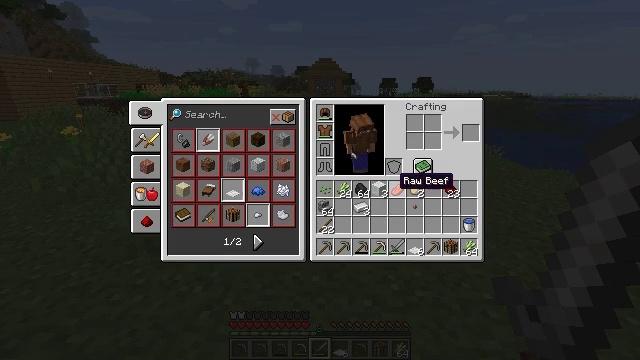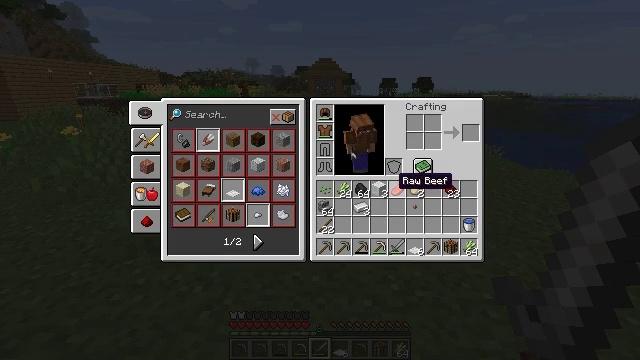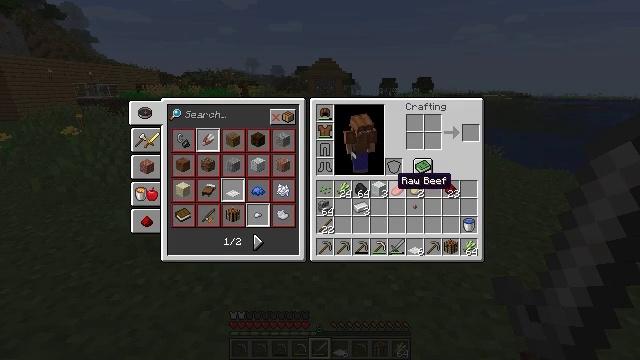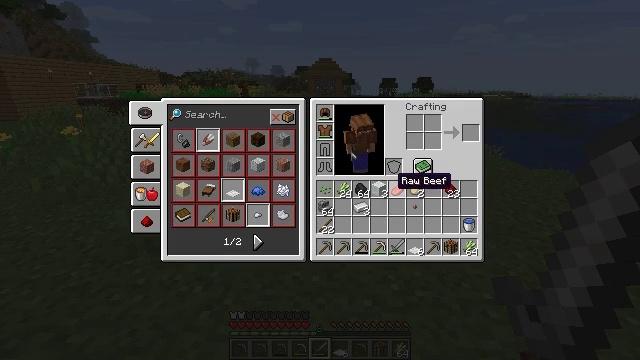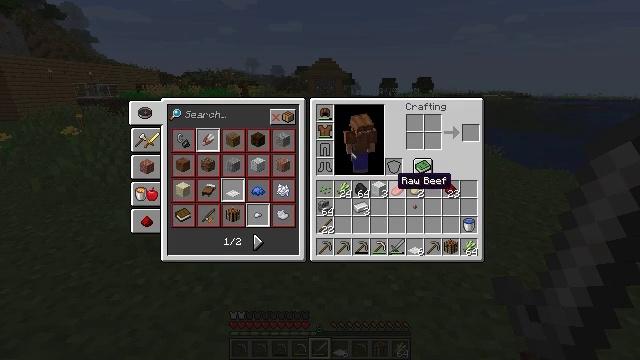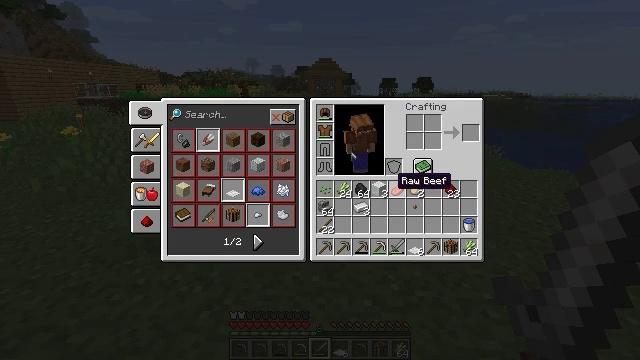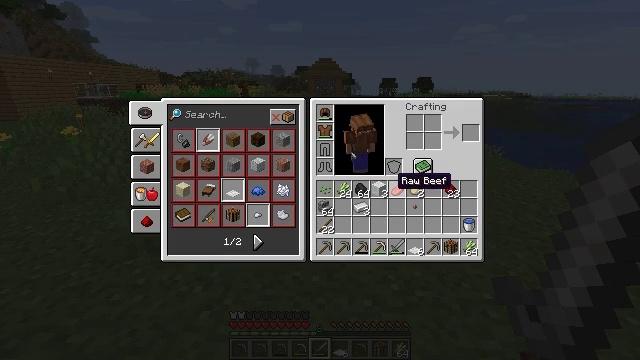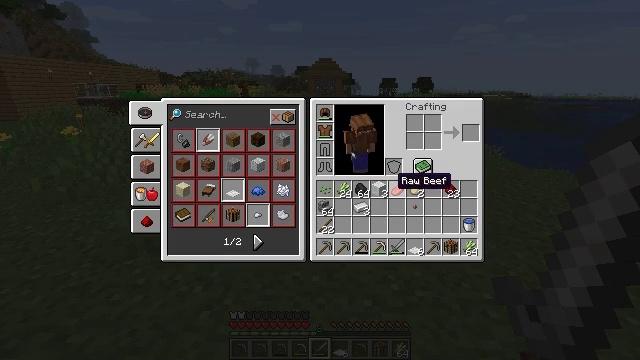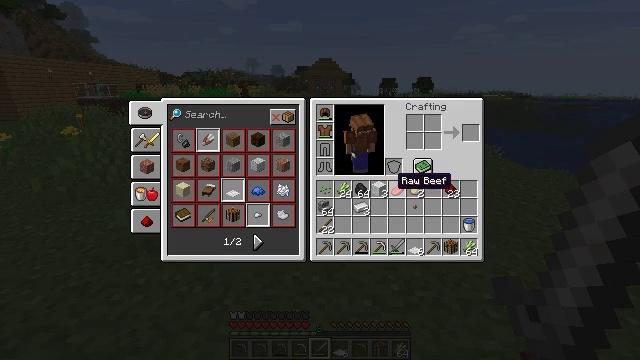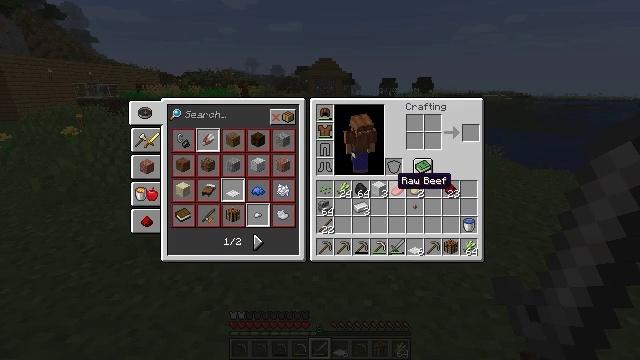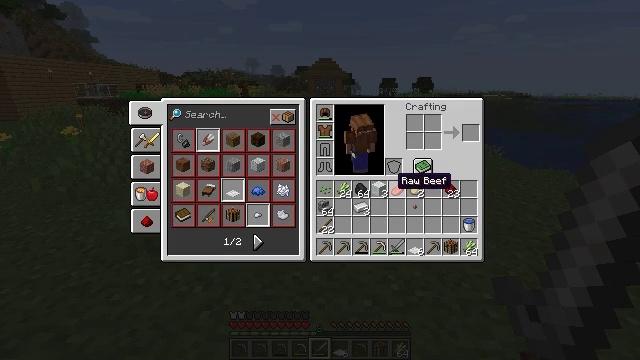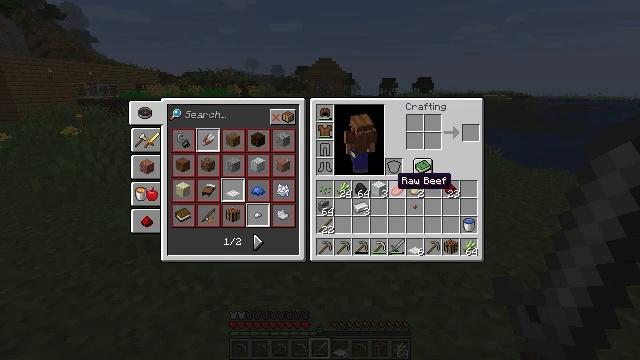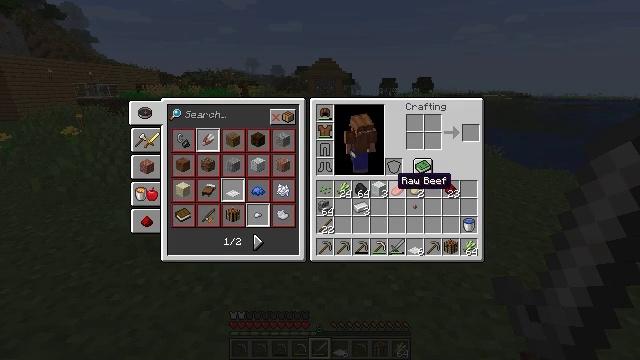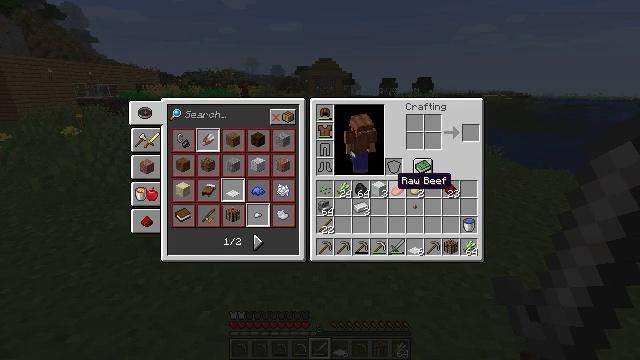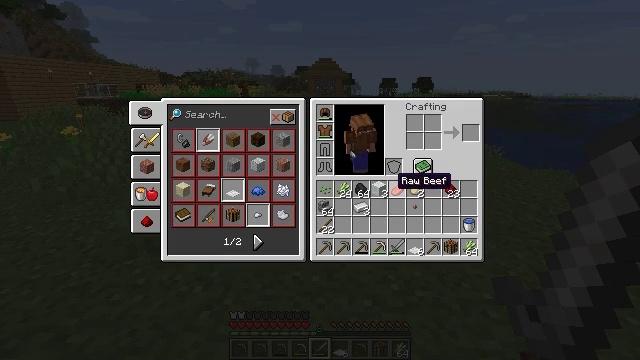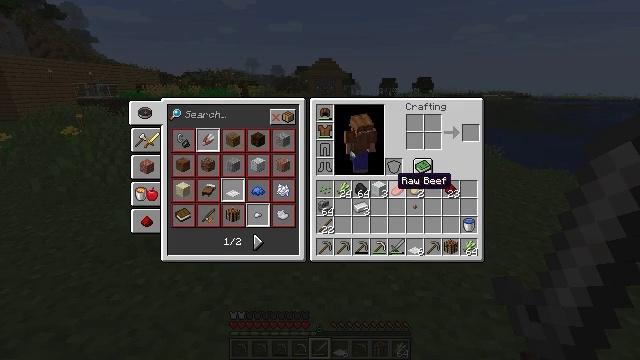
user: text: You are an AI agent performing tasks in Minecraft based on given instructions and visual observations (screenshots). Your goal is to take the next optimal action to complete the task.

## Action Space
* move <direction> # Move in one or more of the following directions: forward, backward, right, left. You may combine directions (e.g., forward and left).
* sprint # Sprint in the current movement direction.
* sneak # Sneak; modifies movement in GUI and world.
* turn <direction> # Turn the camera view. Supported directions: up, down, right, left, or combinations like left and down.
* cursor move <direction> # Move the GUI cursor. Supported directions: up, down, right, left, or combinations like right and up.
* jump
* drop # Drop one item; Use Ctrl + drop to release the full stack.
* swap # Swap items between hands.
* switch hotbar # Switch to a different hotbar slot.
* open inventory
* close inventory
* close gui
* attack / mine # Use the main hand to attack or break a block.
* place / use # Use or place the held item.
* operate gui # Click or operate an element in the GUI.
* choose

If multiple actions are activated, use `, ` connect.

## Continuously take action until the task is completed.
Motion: motion action
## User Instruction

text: Hunt a chicken.
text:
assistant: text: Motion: no_op
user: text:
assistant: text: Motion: no_op
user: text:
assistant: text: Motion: no_op
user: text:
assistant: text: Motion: no_op
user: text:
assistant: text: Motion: no_op
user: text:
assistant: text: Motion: no_op
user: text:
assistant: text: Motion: no_op
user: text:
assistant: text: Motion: no_op
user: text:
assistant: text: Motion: no_op
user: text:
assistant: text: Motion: no_op
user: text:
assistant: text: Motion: no_op
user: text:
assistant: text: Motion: no_op
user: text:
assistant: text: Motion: no_op
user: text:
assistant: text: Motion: no_op
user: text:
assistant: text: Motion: no_op
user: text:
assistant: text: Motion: no_op
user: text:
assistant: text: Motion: no_op
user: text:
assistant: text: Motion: no_op
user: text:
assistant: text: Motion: no_op
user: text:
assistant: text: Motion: no_op
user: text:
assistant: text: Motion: no_op
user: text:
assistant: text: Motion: no_op
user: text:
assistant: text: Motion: no_op
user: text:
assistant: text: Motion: no_op
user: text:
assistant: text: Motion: close inventory
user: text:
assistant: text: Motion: close inventory
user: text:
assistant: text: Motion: close inventory
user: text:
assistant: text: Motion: close inventory
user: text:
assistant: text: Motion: no_op
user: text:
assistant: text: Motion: no_op